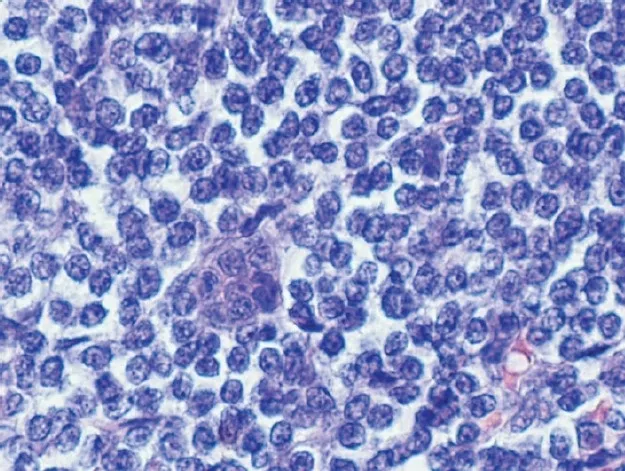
Monomorphic small- to medium-sized lymphoma cells with round nuclei, slightly irregular nuclear contour, vesicular chromatin, and rim of clear cytoplasm.
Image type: pathology (h&e)